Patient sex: M
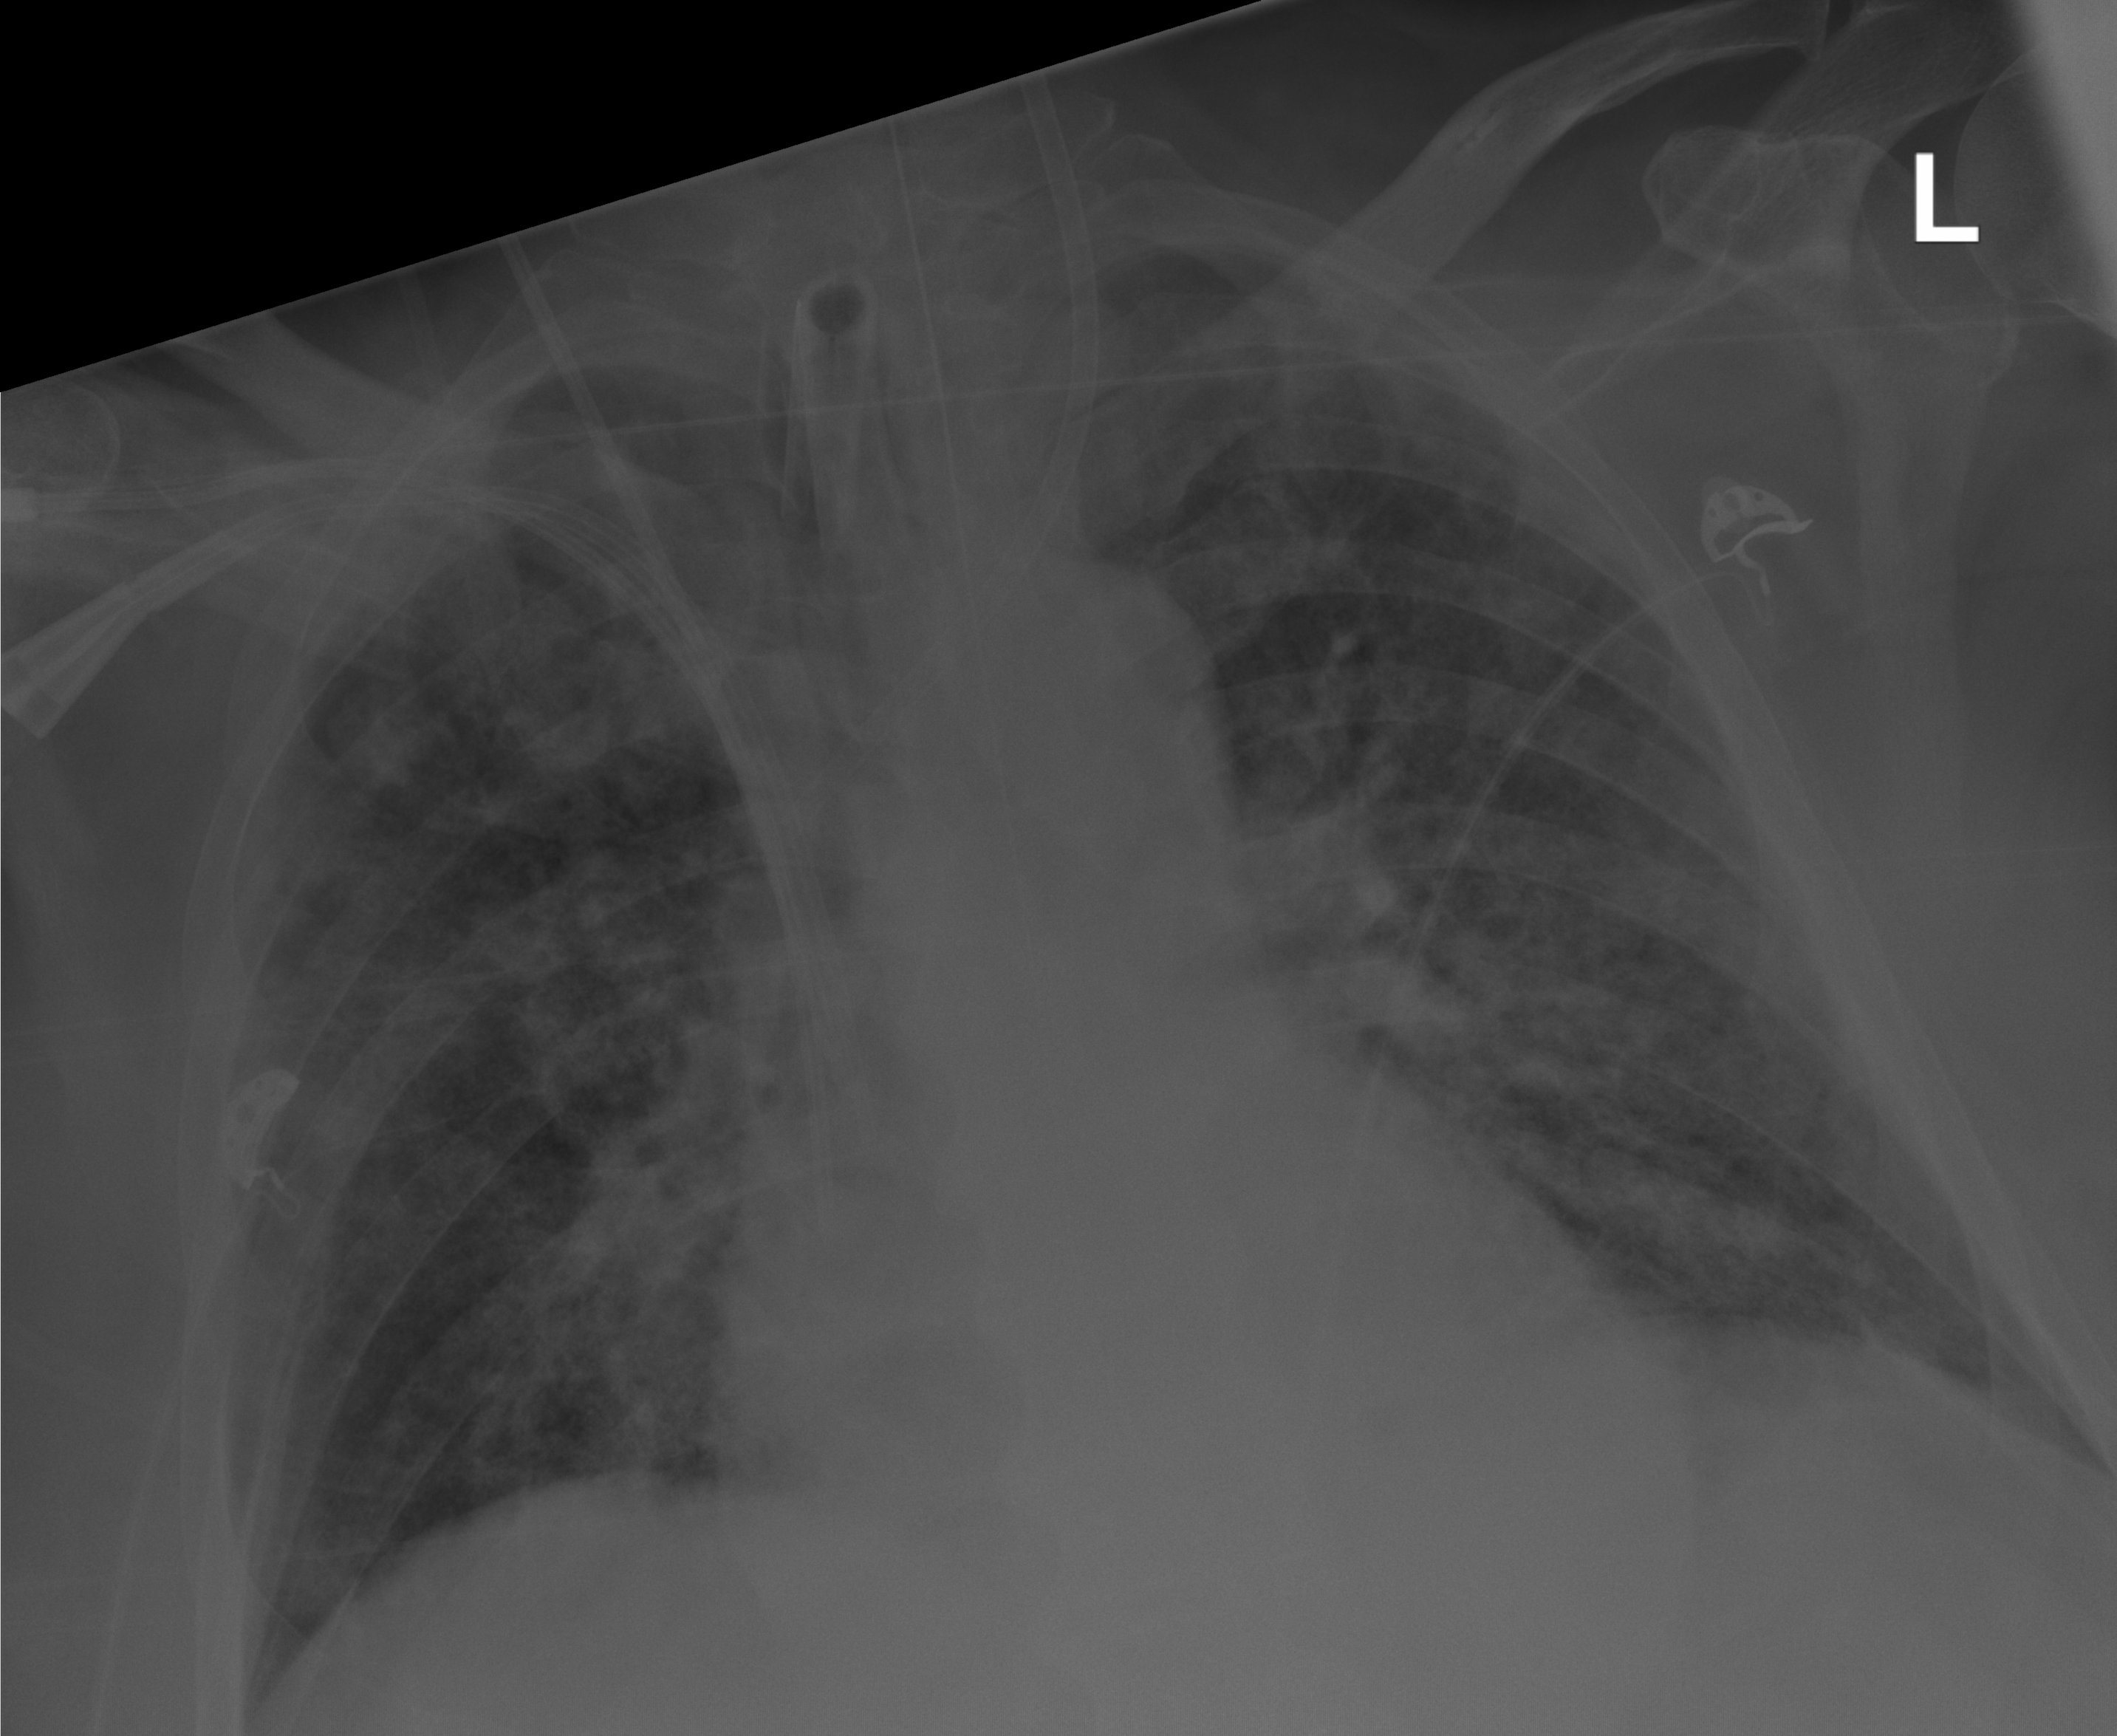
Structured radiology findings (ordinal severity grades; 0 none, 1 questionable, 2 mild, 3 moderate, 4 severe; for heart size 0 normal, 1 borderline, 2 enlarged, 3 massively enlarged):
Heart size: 2
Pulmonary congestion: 2
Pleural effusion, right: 0
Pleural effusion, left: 0
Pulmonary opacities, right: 4
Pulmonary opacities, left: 4
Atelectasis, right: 2
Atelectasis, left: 2